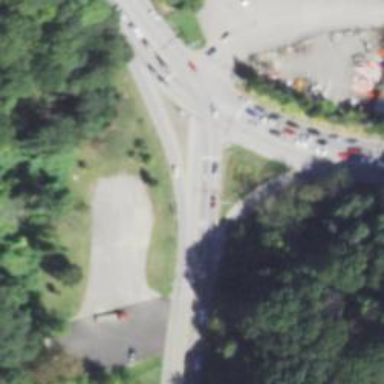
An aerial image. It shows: Trunk link road with asphalt surface.